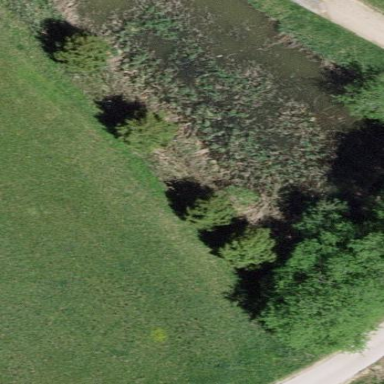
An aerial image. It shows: Pond with natural water.